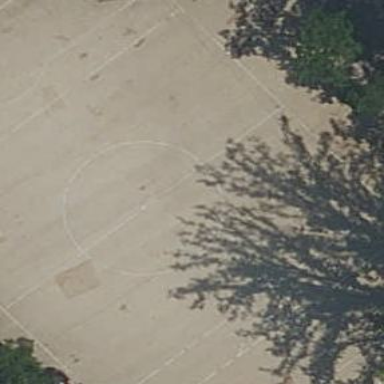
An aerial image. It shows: Concrete handball pitch for leisure land activities.